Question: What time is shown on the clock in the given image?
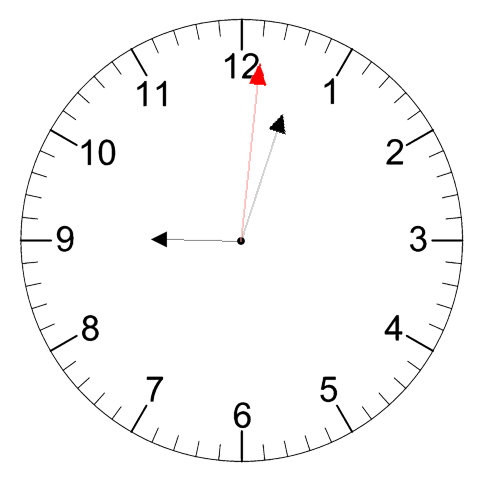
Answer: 09:03:01